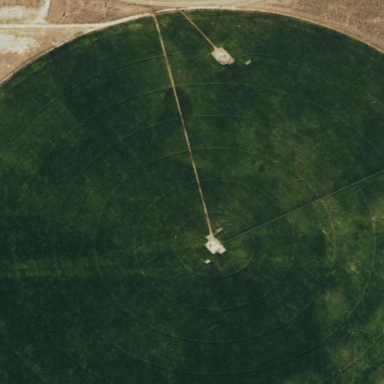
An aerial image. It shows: Farmland with pivot irrigation system.